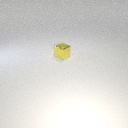
small yellow metal cube